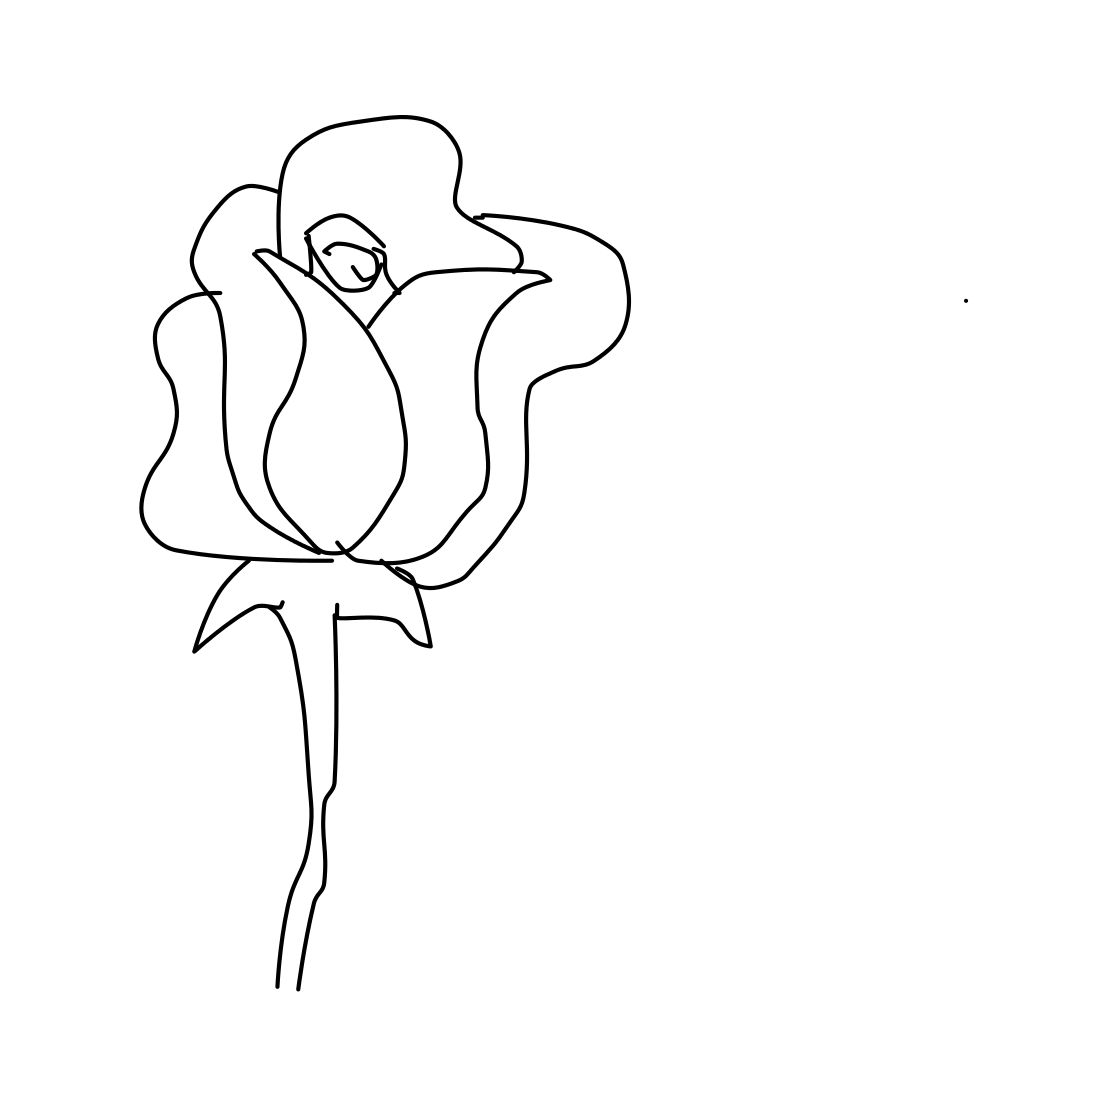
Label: flower with stem